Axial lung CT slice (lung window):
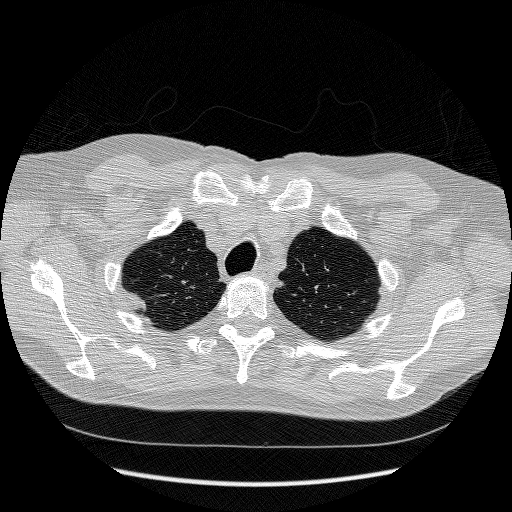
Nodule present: no